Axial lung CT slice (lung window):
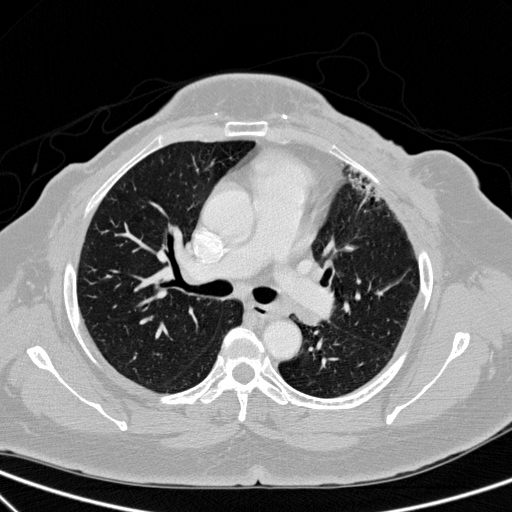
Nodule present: no